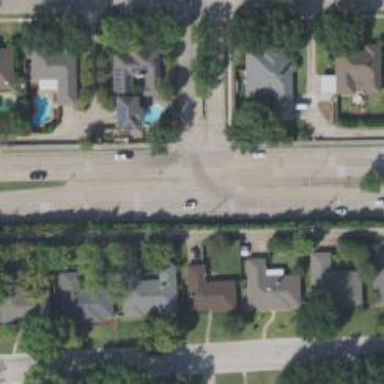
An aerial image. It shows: Secondary road.